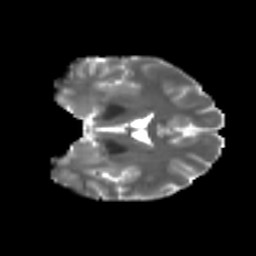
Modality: T2w
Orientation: coronal
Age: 26
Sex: female
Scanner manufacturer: ge
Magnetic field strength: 3 T
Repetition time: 7.8 s
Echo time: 0.0606 s